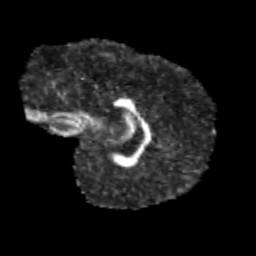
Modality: FA
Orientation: sagittal
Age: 11
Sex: male
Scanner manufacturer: siemens
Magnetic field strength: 3 T
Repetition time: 3.8 s
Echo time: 0.07 s